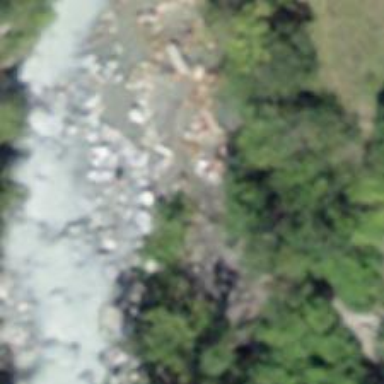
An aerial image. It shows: Natural hot spring.